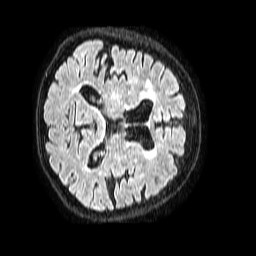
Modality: FLAIR
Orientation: axial
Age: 85
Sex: female
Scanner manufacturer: philips
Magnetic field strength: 1.5 T
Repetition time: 4.8 s
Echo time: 0.3 s